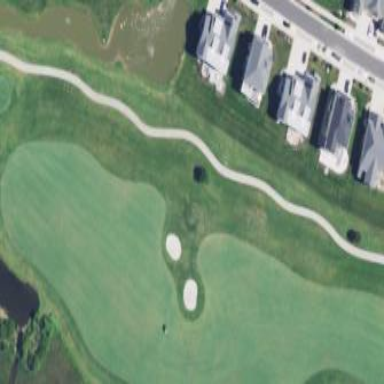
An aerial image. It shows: Grassy area designated as golf fairway.